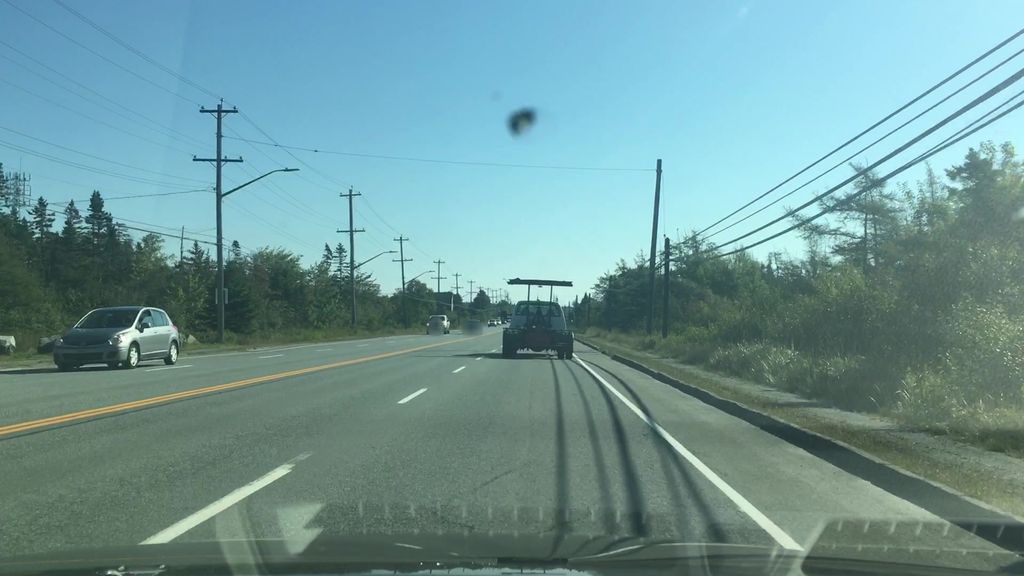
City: halifax